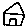
Label: house